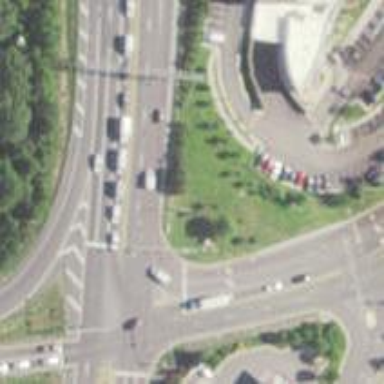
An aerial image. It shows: Motorway junction.